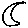
Label: moon